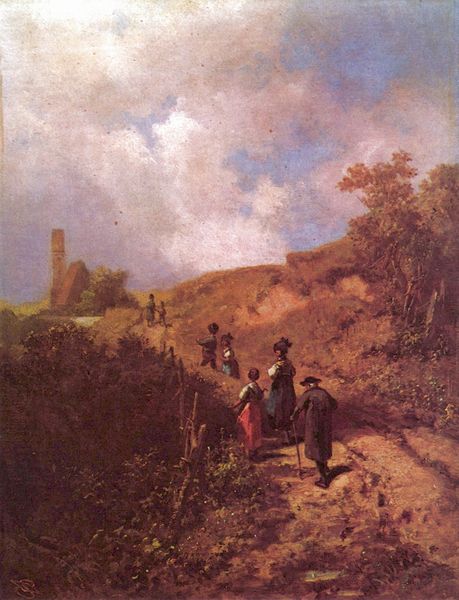
Titel: Der Gang zur Kirche
Künstler: Carl Spitzweg
Standort: Praha
Institution: Národní galerie v Praze
Schlagwörter: baum, berg, blau, felsen, gemälde, gruppe, himmel, mann, schatten, weiß, wolken, bäume, frauen, gelb, grün, kirchturm, landschaft, menschen, mädchen, ocker, sand, äste, braun, degas, frankreich, frau, grau, holz, hut, hüte, kleid, kleider, licht, männer, schwarz, strasse, ölbild, dach, dame, gebäude, gras, haus, rot, schloss, weg, wiese, wolke, zaun, leute, malerei, rock, zylinder, alt, architektur, mensch, rembrandt, stein, steine, herr, niederlande, signatur, tischbein, öl, ast, ebene, erde, feld, ferne, hügel, natur, weide, weite, busch, büsche, gebüsch, gehen, kirche, pfad, sonne, sträucher, land, mantel, realismus, familie, kind, paar, personen, pflanze, pflanzen, england, anhöhe, bauern, genre, kinder, schornstein, stock, turm, deutschland, pfütze, sommer, italien, perspektive, alter mann, gehstock, röcke, feldweg, laufen, nachmittag, steinig, fels, gebirge, hang, hellbraun, dorf, gelände, barun, kahl, vegetation, geröll, hof, ausflug, böschung, romantik, krieg, schmal, junge, gehrock, flucht, oben, carl spitzweg, spitzweg, ruine, courbet, alter, greis, knabe, burg, links, spaziergang, wandern, idyll, beeren, bürger, engländer, leinwand, spazierstock, rom, sonntag, daumier, städter, tracht, biedermeier, romantisch, wanderer, gottesdienst, kapelle, hochsommer, schräge, sieben, wildnis, gestrüpp, beere, carl, reisende, wanderung, aufstieg, hölzer, dirndl, wanderweg, menschem, ziel, burgruine, sommerfrische, institut, wies, biedermaier, millet, wander, bergauf, campagna, kirchgang, kinde, wallfahrt, olken, zeun, landcshaft, altersunterschiede, bruehgel, institu, landscheft